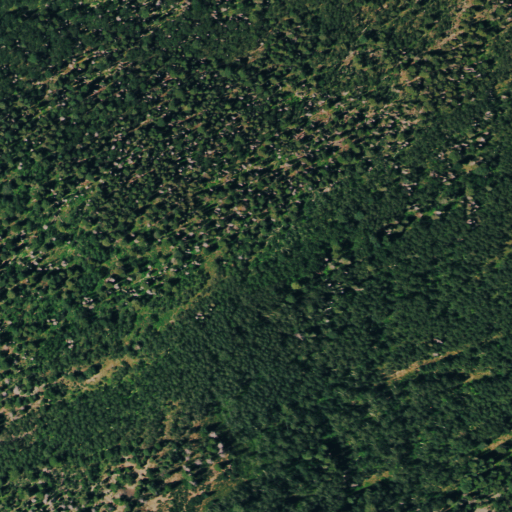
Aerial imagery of ridge(s) in Colorado named Bradgon Ridge containing deciduous forest, evergreen forest, and mixed forest